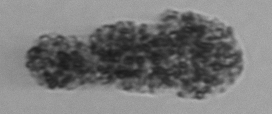
Label: fecal_pellet